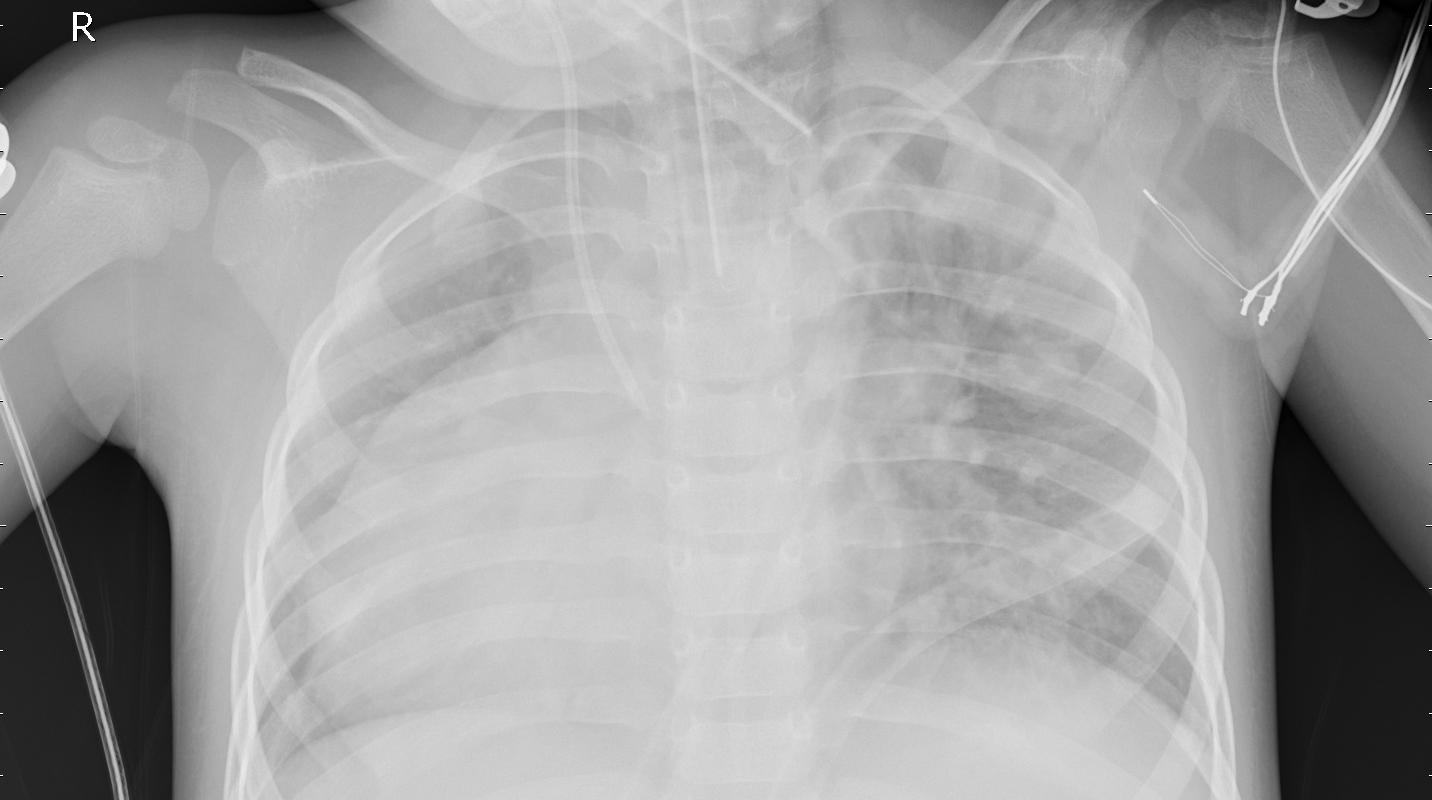
Diagnosis: PNEUMONIA